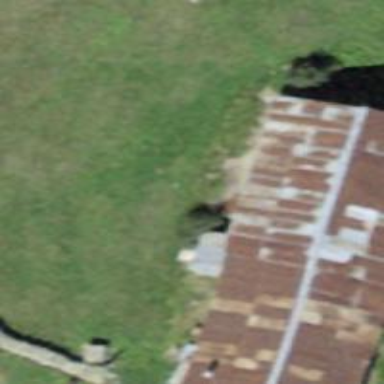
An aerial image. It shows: Building with gabled roof.